Interaction volume radius: 5 \u00c5
Interaction volume height: 25 \u00c5
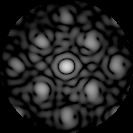
Disorder parameter: 0.3536